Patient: sex M, age 58
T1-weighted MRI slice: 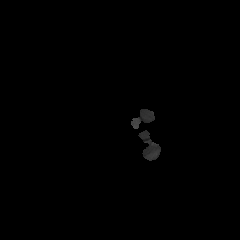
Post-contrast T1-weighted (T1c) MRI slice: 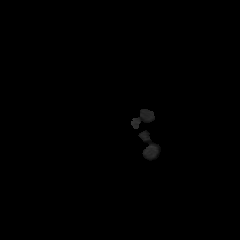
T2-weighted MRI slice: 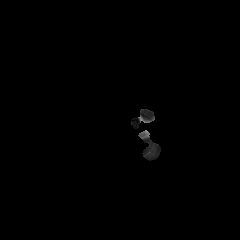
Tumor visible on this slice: no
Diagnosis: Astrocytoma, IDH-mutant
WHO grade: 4